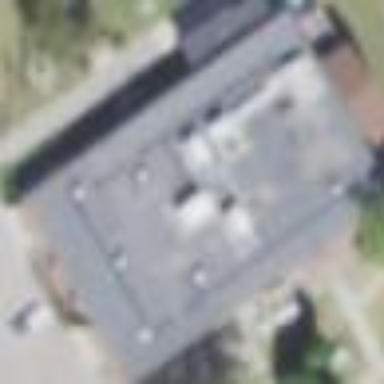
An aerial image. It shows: Commercial building.